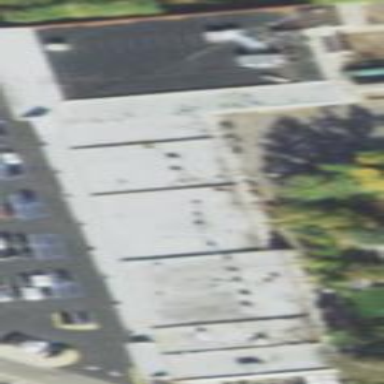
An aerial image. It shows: Commercial building.